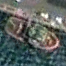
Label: civil